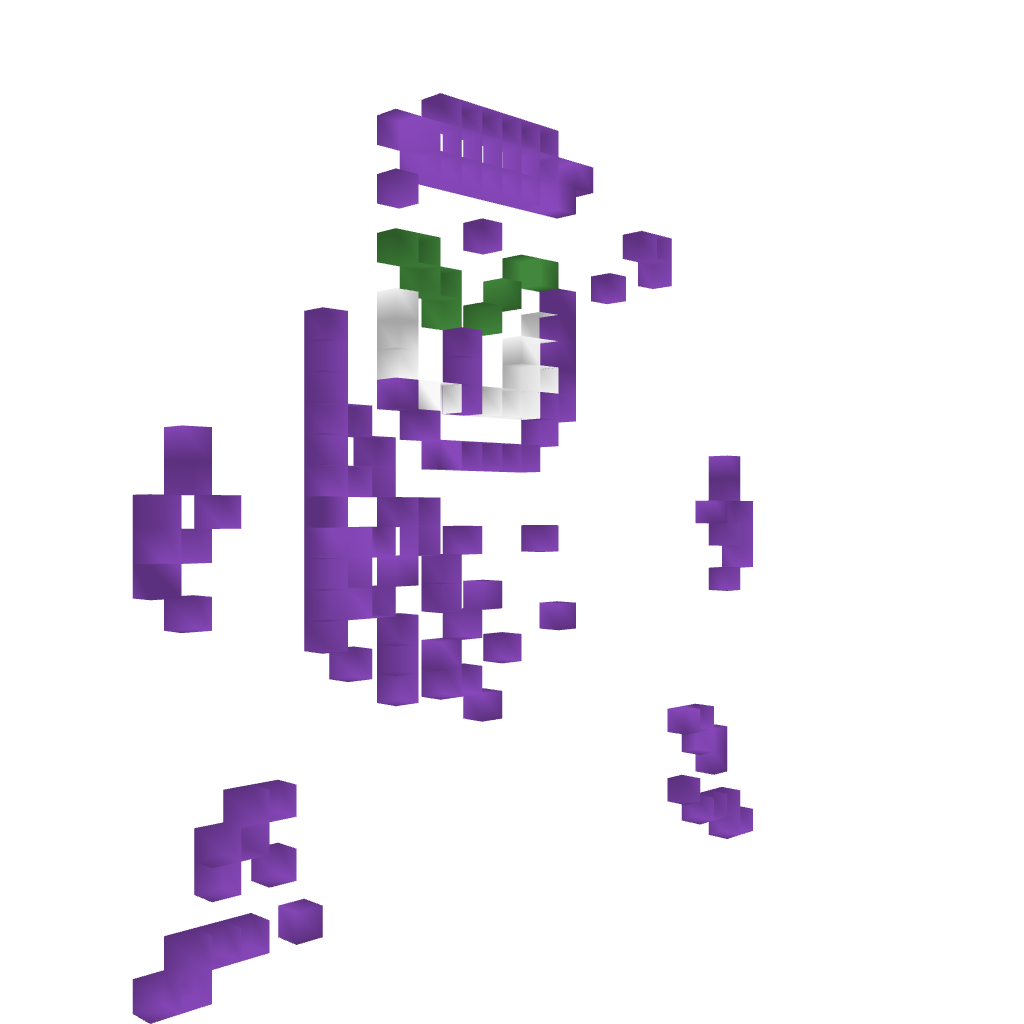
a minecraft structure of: Woodman (ErnieCIII) bad low quality